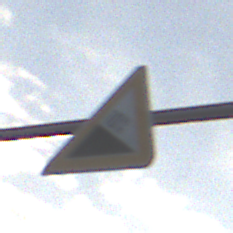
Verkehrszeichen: Gefaelle10
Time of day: SunriseSunset
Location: Outdoor (Nature)
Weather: PartlyCloudy
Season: NotSpecified
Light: Natural